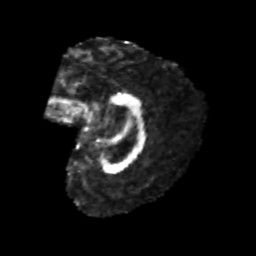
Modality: FA
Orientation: sagittal
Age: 24
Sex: female
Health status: healthy
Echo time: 0.074 s